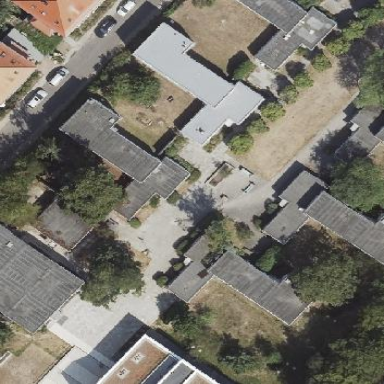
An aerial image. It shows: Dormitory building.